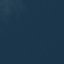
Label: SeaLake